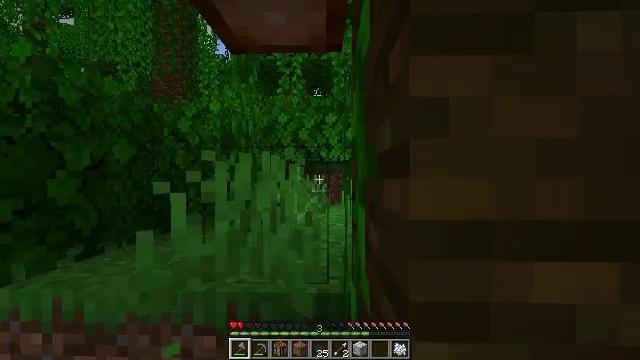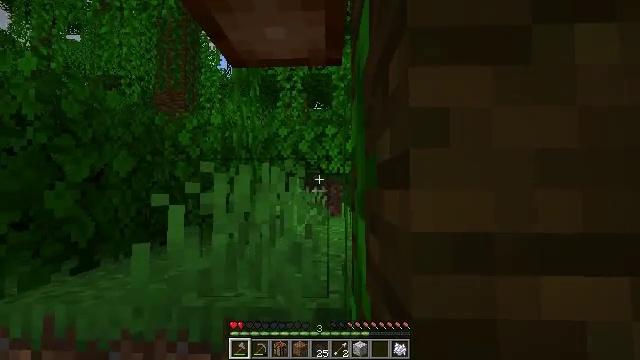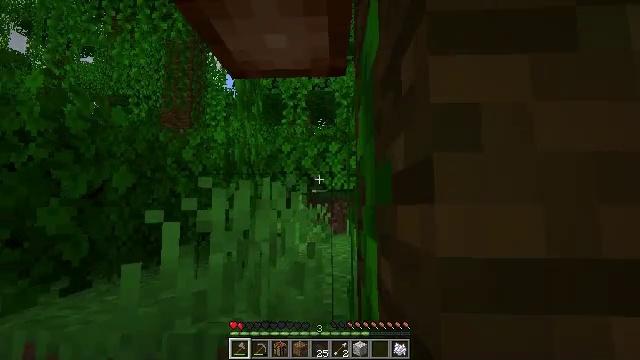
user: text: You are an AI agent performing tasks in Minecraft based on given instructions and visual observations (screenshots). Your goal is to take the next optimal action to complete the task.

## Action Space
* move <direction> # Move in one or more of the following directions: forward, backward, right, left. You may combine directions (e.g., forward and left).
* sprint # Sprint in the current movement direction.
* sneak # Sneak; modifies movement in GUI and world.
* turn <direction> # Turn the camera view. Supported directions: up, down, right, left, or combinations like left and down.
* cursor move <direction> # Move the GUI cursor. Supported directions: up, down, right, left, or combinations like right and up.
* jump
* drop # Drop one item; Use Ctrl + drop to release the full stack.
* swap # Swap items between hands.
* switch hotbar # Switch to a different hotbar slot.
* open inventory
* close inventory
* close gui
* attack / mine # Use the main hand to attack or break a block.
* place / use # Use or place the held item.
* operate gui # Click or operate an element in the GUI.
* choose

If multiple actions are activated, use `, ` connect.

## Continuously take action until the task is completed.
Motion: motion action
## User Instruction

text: Harvest the cocoa pods from the jungle tree.
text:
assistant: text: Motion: turn up
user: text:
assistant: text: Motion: move forward, turn up
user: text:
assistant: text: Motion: no_op